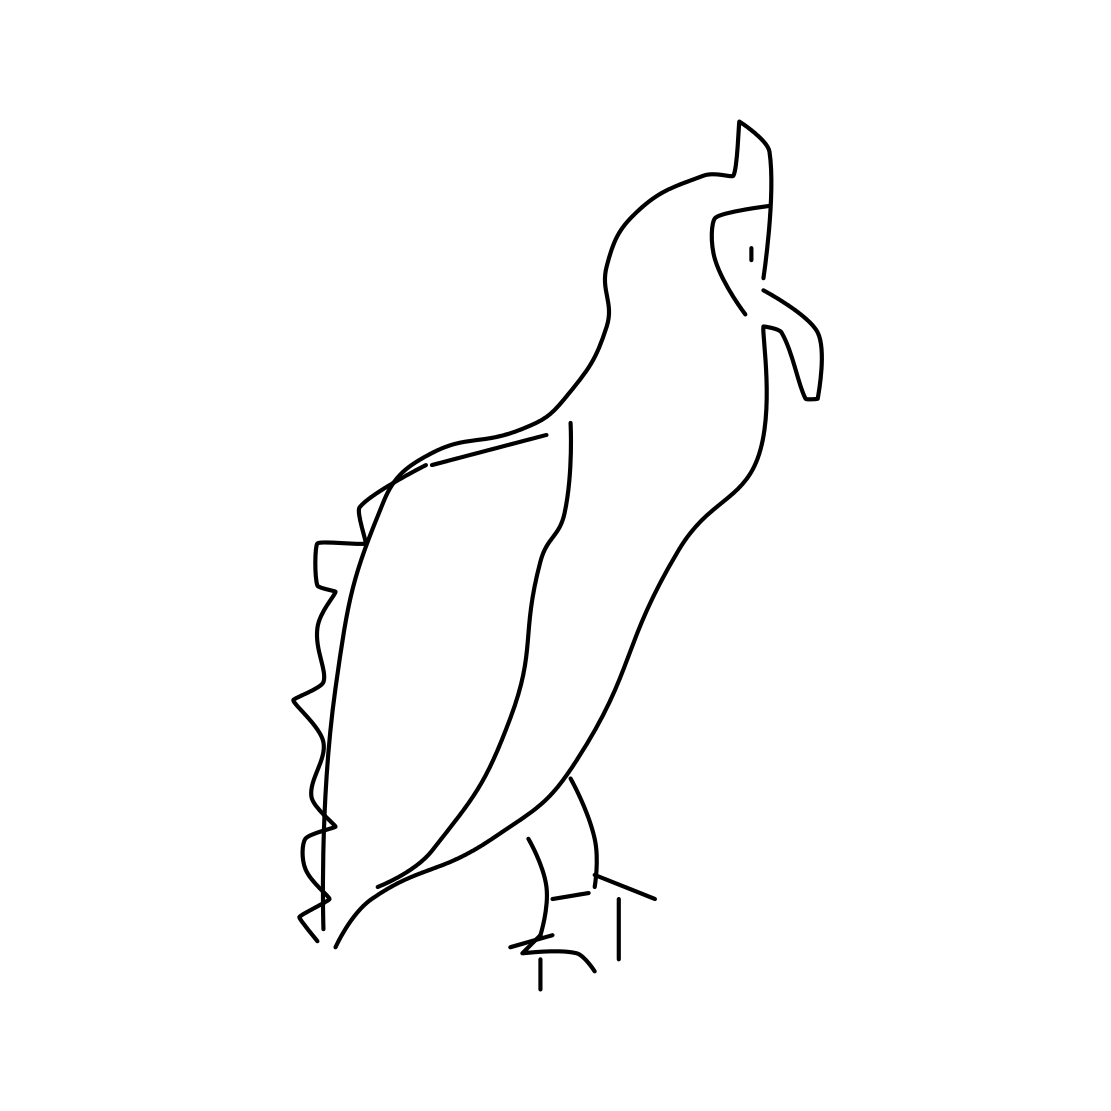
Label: owl